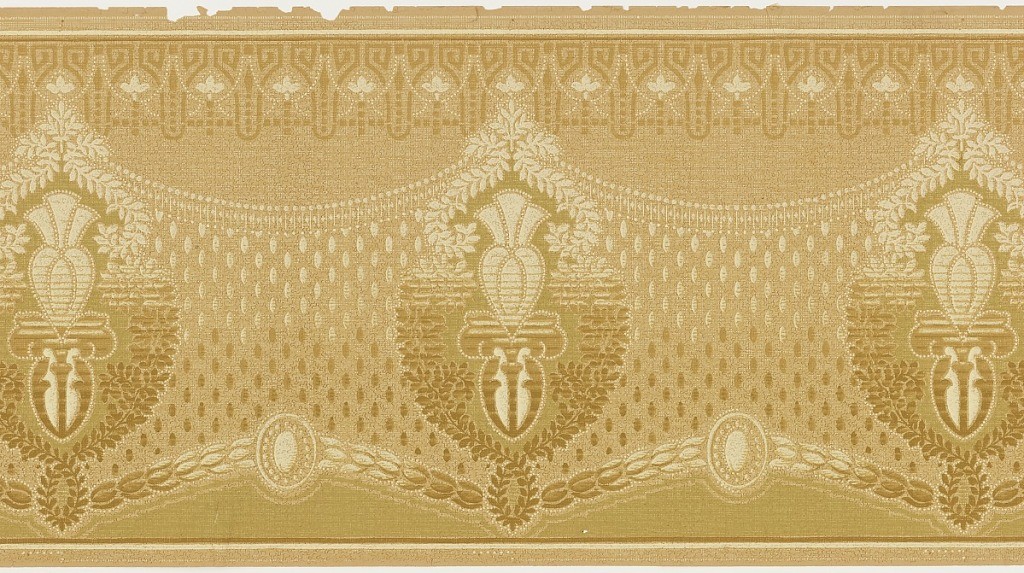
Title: Frieze
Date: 1905–1915
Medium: Machine-printed paper
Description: A repeating design of lozenge cartouches, connected by a repetitive pattern of dark and light dots resembling mest, below a border consisting of a geometric design hung with tiny pearls. Printed in beige, tan, cream, olive green and brown.